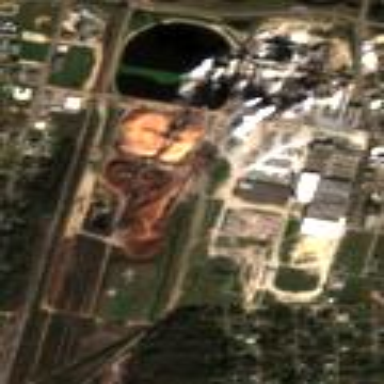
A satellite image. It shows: Industrial area with paper mill. The man-made structures indicate industrial works in progress.